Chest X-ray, AP view. Patient: 54 years old, sex M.
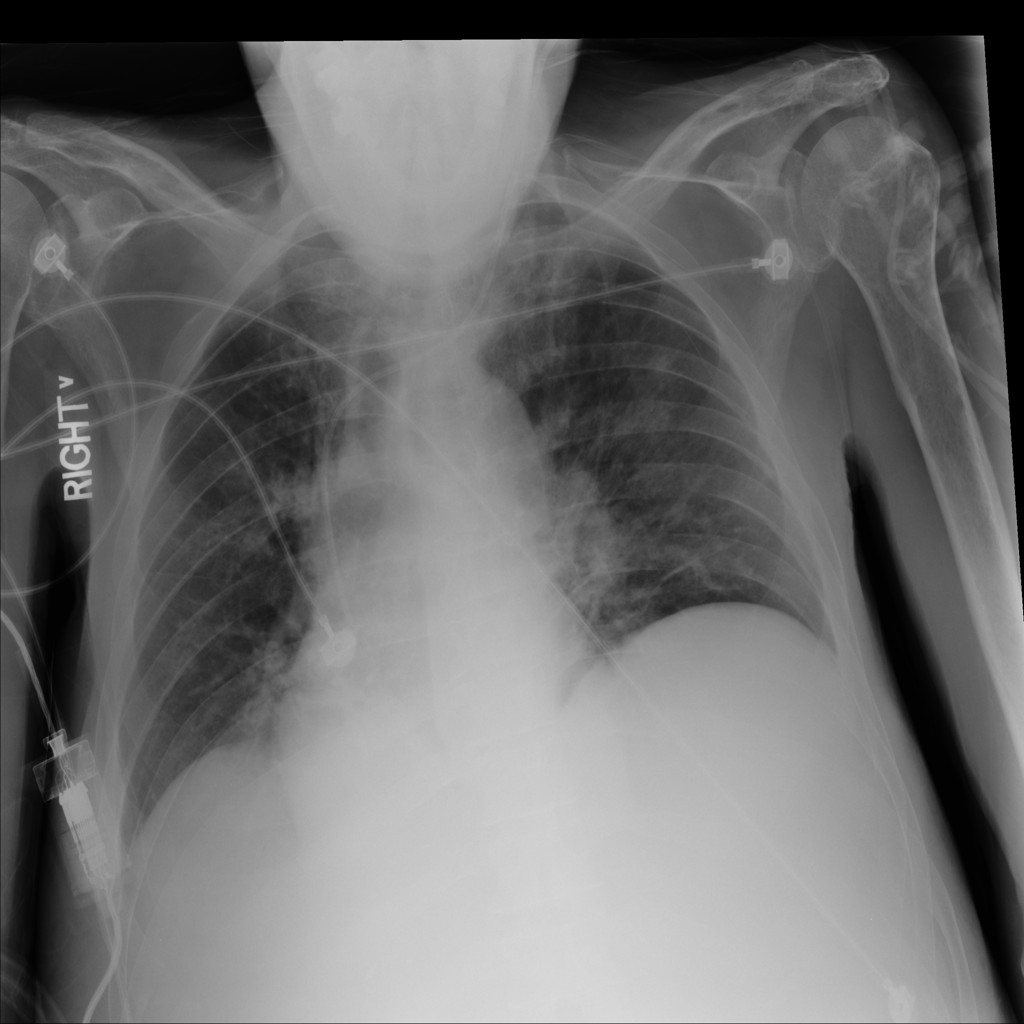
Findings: No Finding